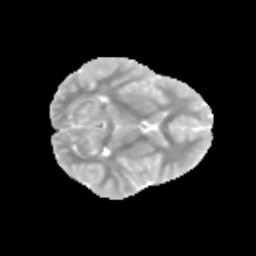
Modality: MD
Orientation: axial
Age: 10
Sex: female
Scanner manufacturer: siemens
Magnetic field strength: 3 T
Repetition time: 3.8 s
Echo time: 0.07 s